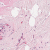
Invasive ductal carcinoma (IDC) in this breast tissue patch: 0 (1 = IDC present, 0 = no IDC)